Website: home-depot
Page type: customer-info-address
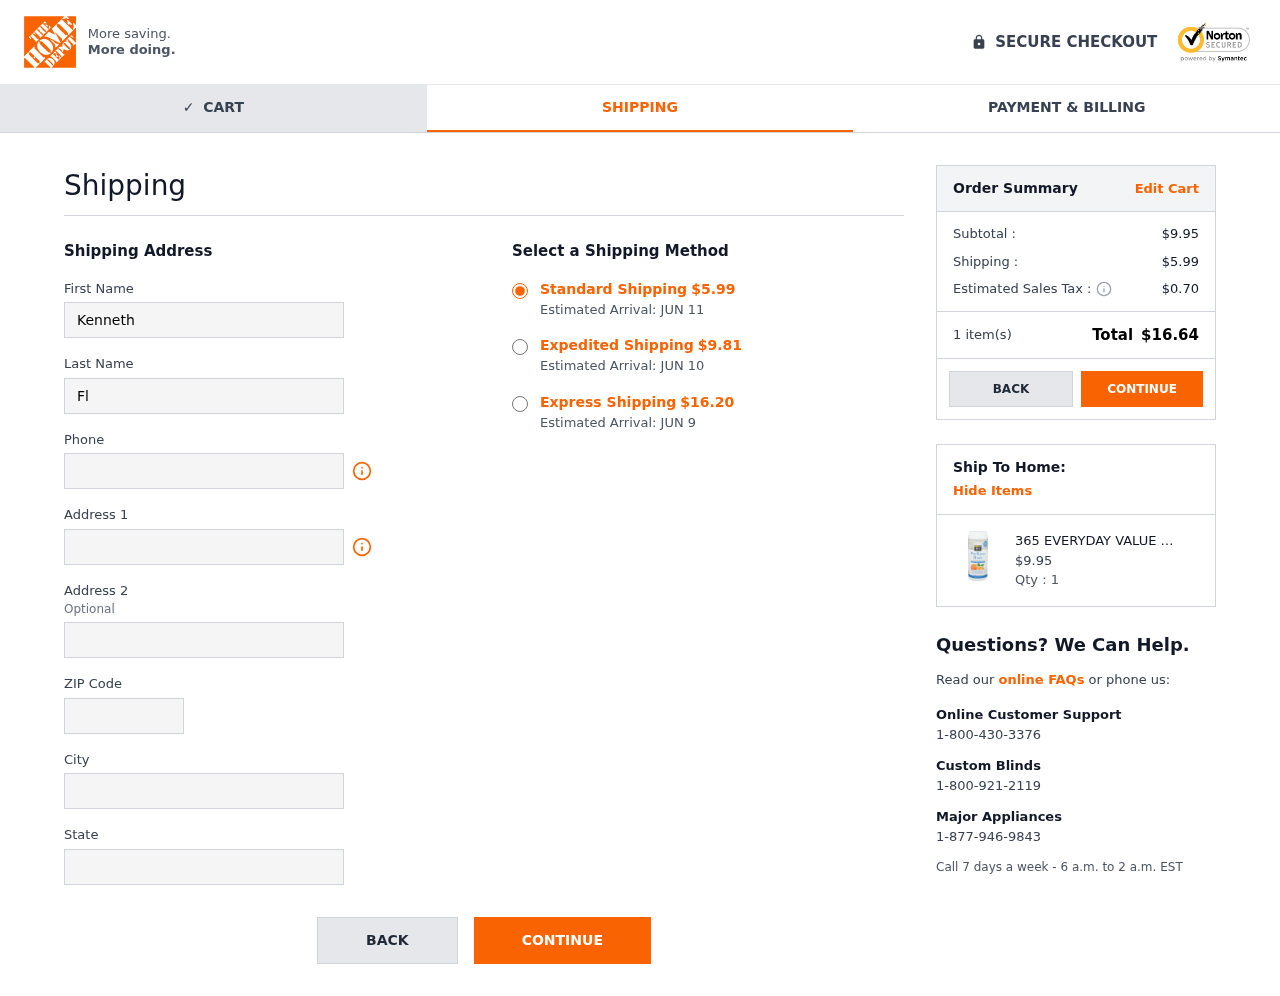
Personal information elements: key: PII_CITY
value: West Christina
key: PII_FIRSTNAME
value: Kenneth
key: PII_LASTNAME
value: Flowers
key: PII_PHONE
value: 9655572138
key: PII_POSTCODE
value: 27215
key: PII_STATE
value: Arizona
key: PII_STREET
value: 445 Morgan Drives Apt. 870
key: PII_STREET2
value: Suite 428
Product elements: key: PRODUCT1_NAME
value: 365 EVERYDAY VALUE Psyllium Husk Powder Orange, 10 OZ
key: PRODUCT1_PRICE
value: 9.95
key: PRODUCT1_QUANTITY
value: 1
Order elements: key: ORDER_SHIPPING_COST
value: $5.99
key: ORDER_DELIVERY_DATE
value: Estimated Arrival: JUN 11
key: ORDER_SHIPPING_COST_EXPEDITED
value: $9.81
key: ORDER_DELIVERY_DATE_EXPEDITED
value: Estimated Arrival: JUN 10
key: ORDER_SHIPPING_COST_EXPRESS
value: $16.20
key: ORDER_DELIVERY_DATE_EXPRESS
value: Estimated Arrival: JUN 9
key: ORDER_SUBTOTAL
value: $9.95
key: ORDER_TAX
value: $0.70
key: ORDER_NUM_ITEMS
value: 1 item(s)
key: ORDER_TOTAL
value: $16.64